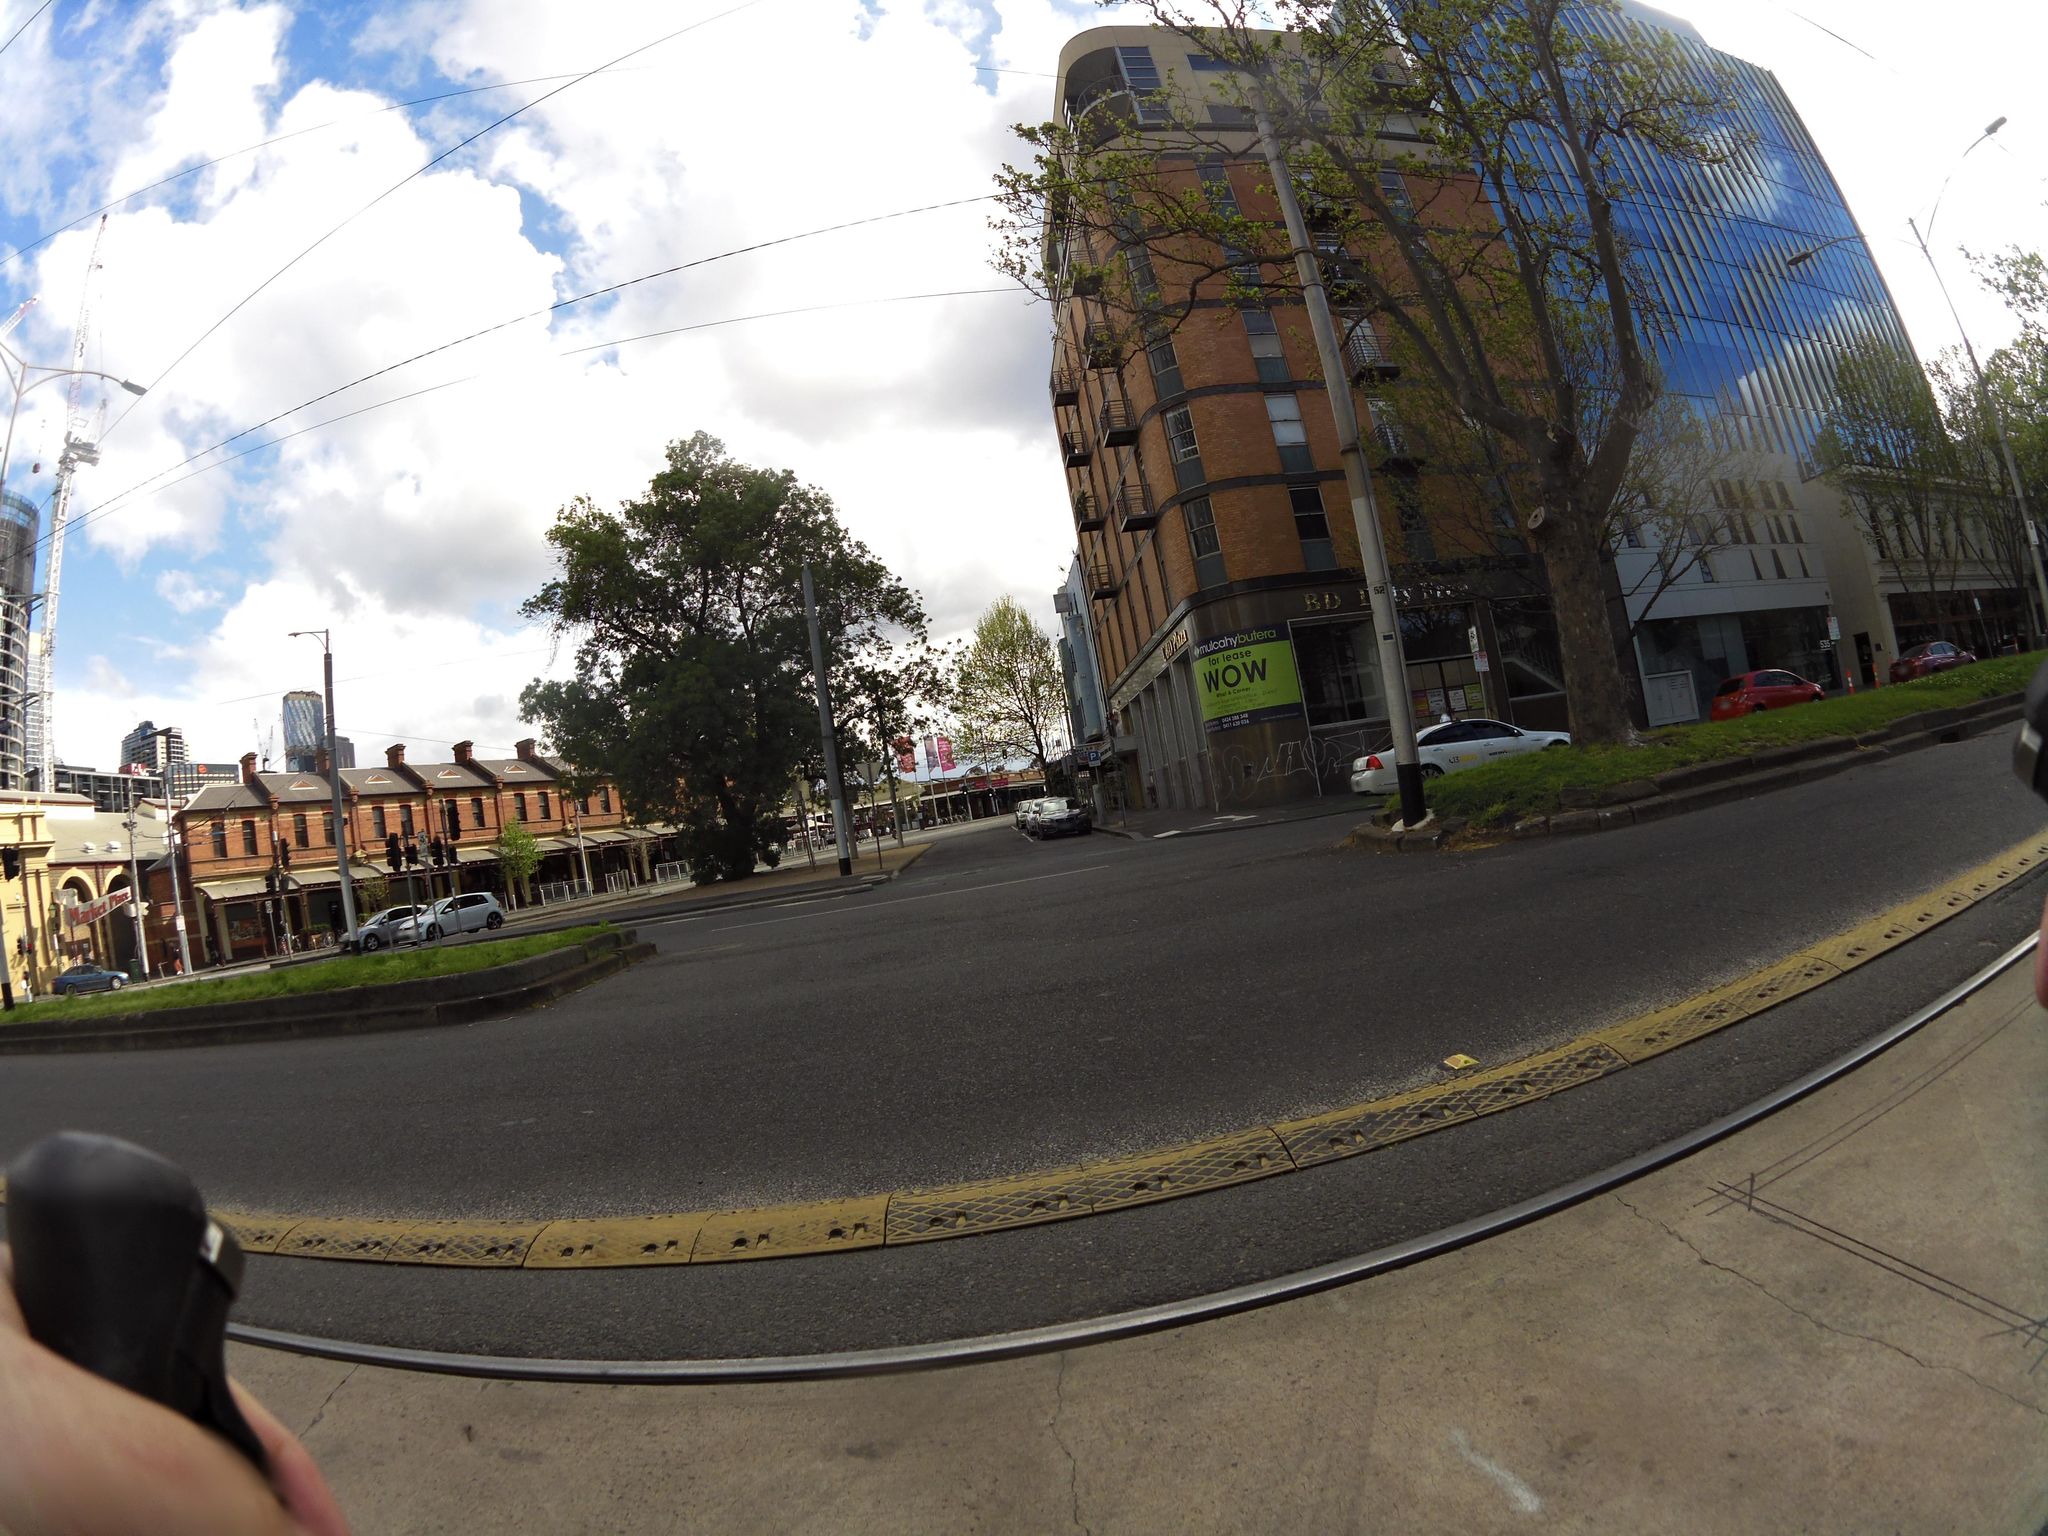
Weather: cloudy
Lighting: day
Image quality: good
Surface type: driving surface
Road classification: primary_link
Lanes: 1
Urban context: urban centre
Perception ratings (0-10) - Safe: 2.6, Lively: 8.26, Beautiful: 5.21, Boring: 4.65, Depressing: 4.25, Wealthy: 7.86